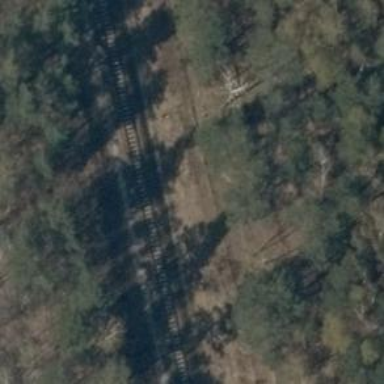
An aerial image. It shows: Solitary milestone along the railway.